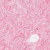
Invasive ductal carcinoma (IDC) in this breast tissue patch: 0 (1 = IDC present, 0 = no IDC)